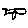
Label: bird